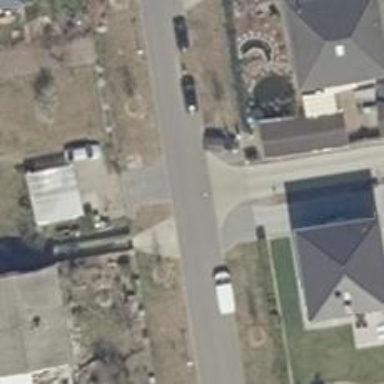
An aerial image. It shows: Residential road.